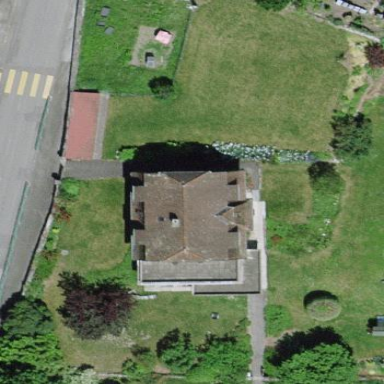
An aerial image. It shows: Building with half-hipped roof shape.